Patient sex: M
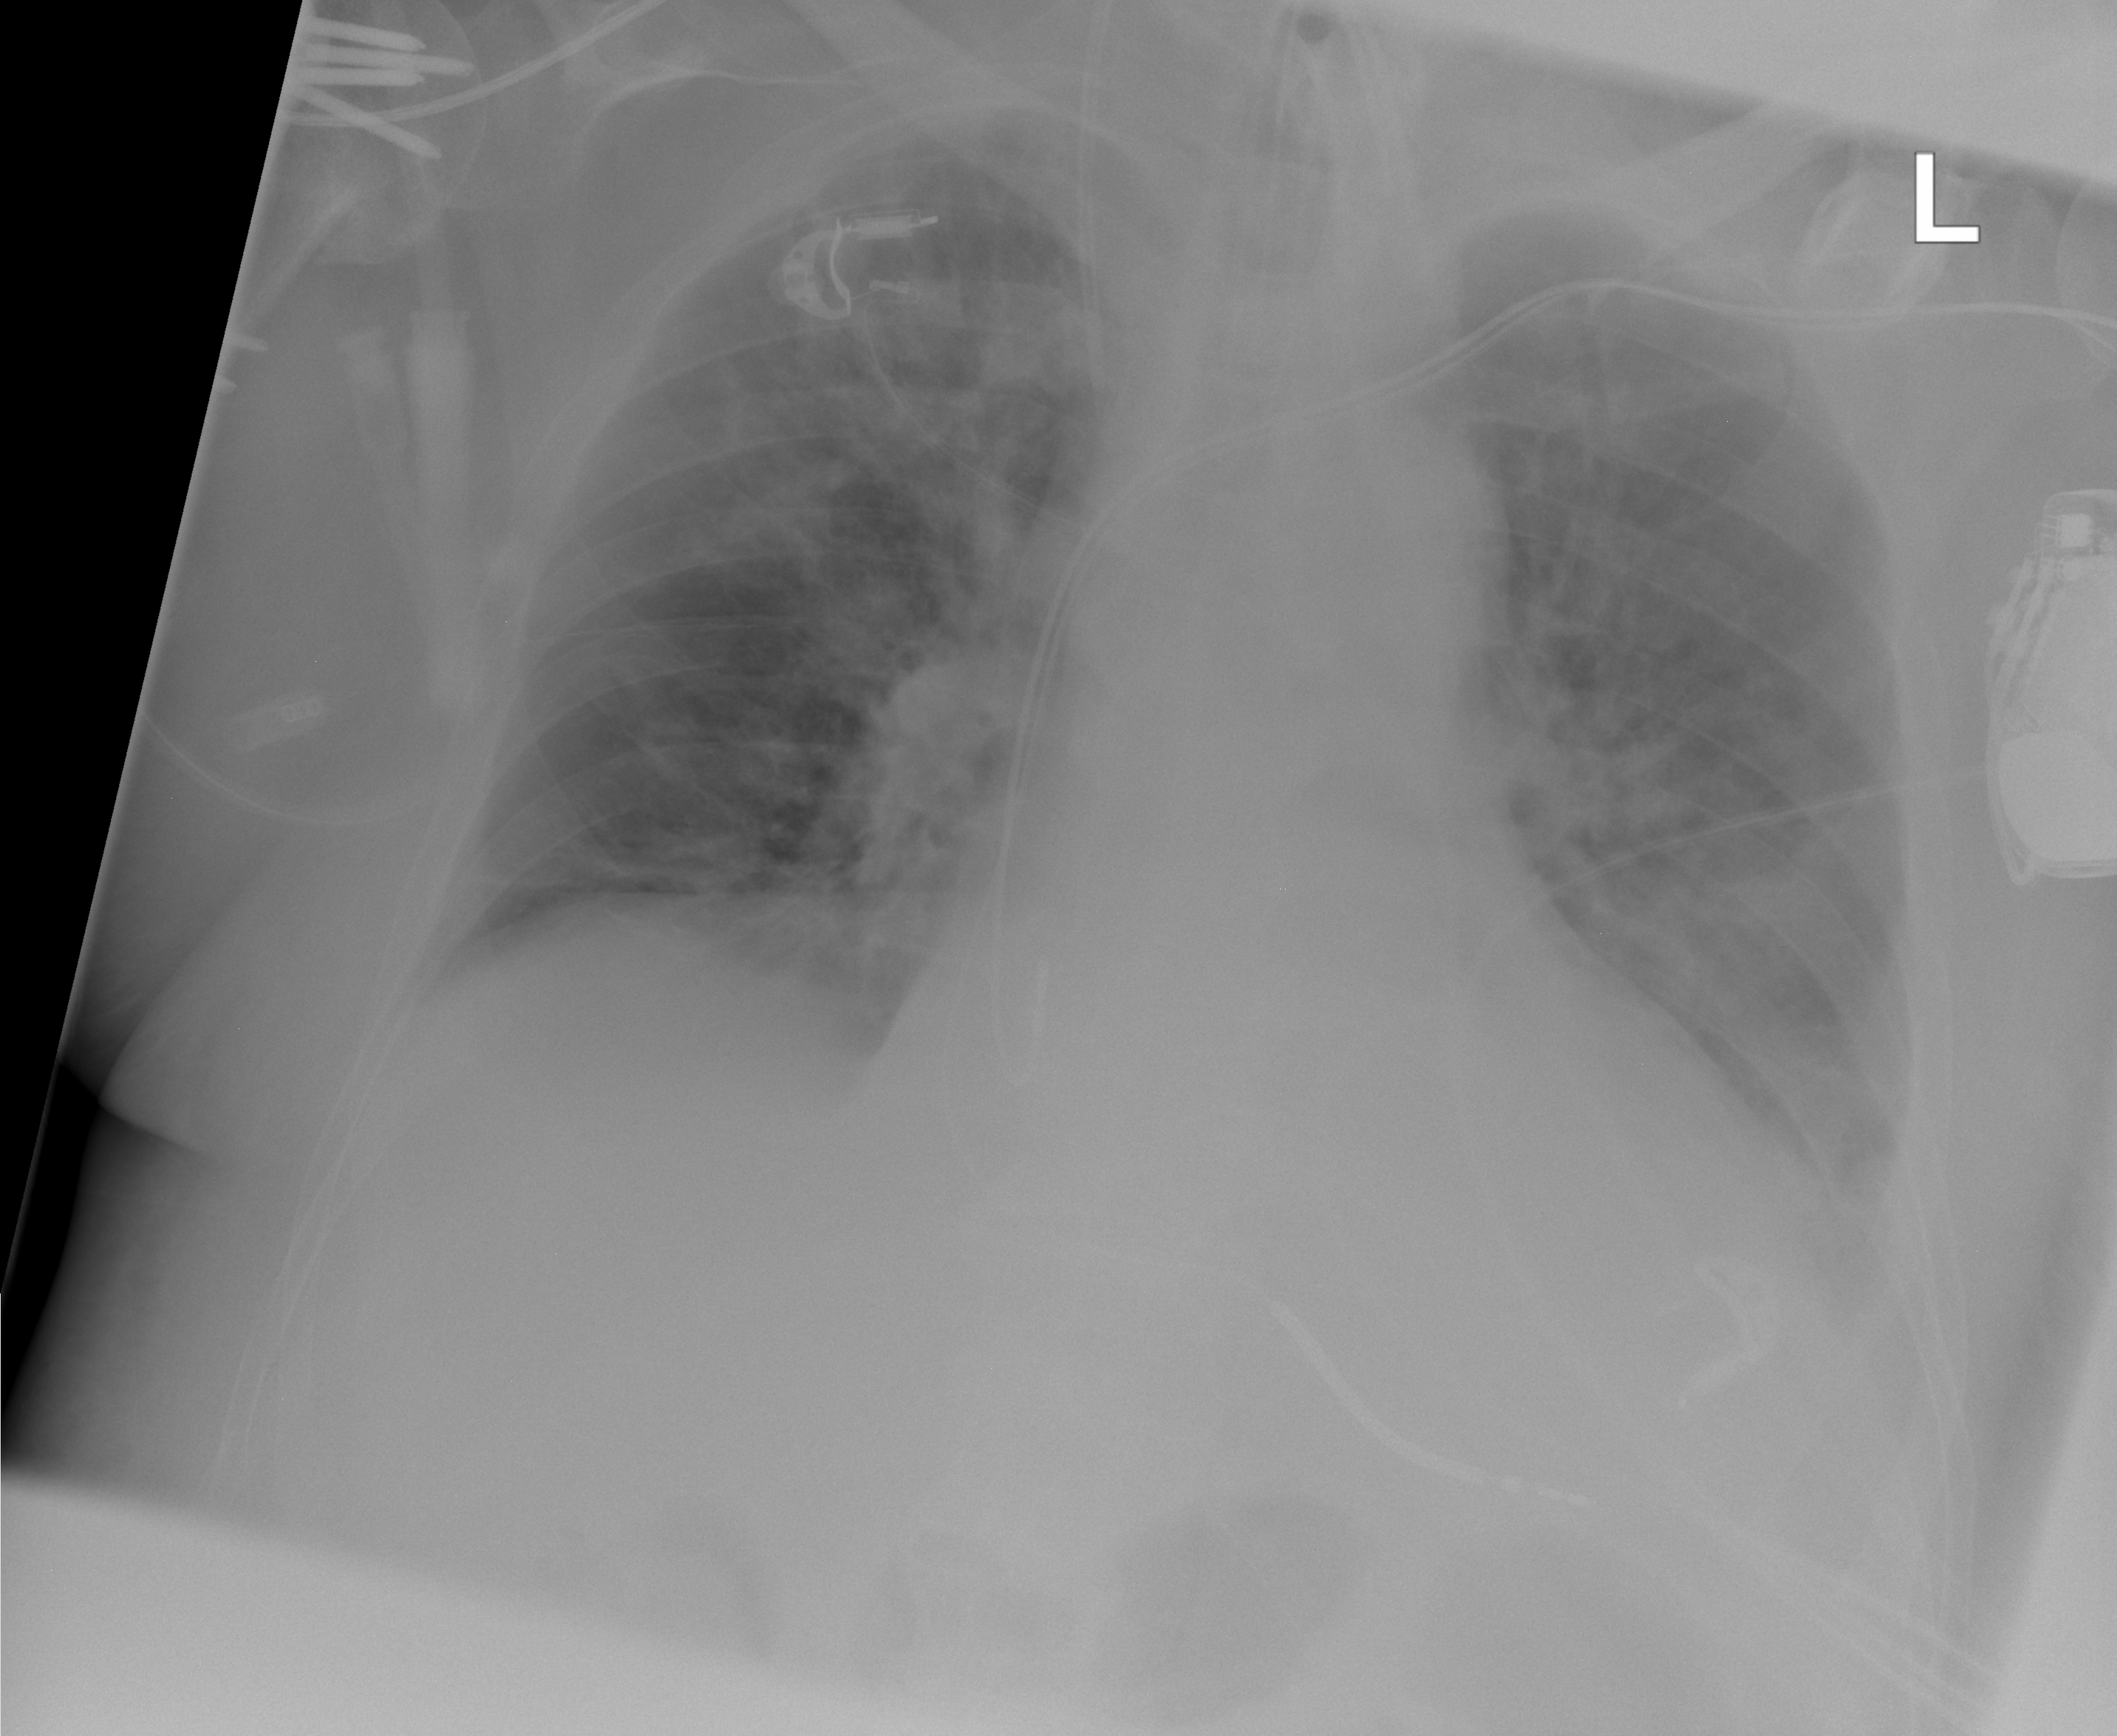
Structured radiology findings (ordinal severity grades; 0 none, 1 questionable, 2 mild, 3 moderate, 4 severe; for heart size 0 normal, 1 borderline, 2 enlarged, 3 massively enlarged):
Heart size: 2
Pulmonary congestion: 2
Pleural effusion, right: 1
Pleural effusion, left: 2
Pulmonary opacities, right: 3
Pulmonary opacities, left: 2
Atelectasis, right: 2
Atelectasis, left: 2